Question: Can I set a label (text) in popup menu (gtk.Menu) but without hovering effect, for example:
'''
LABEL
MenuItem1 (hover effect)
MenuItem2 (hover effect)
MenuItem3 (hover effect)
'''
EDIT:

This is not popup menu example but it show hover effect.
For hovering effect I mean when I click left button mouse it will open the popup menu. In this menu there are couple option (like in real one: edit, paste, copy, properties). When I move mouse pointer to each item in this menu it will change background one item to other color. Like at the image.
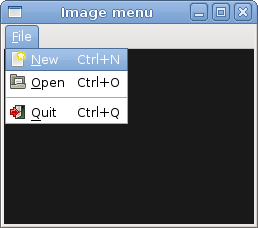
Answer: You can use <URL> to disable the menu item. This way, no is generated, but the menu item won't be clickable also.